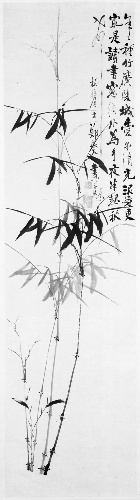
Artist: Zheng Xie
Artist bio: Chinese, 1693–1765
Object type: Hanging scroll
Classification: Paintings
Medium: Hanging scroll; ink on paper
Culture: China
Period: Qing dynasty (1644–1911)
Dimensions: 67 1/8 x 17 15/16 in. (170.5 x 45.6 cm)
Department: Asian Art
Credit line: The C. C. Wang Family Collection, Gift of C. C. Wang, 1968
Accession year: 1968
Repository: Metropolitan Museum of Art, New York, NY
Tags: Bamboo